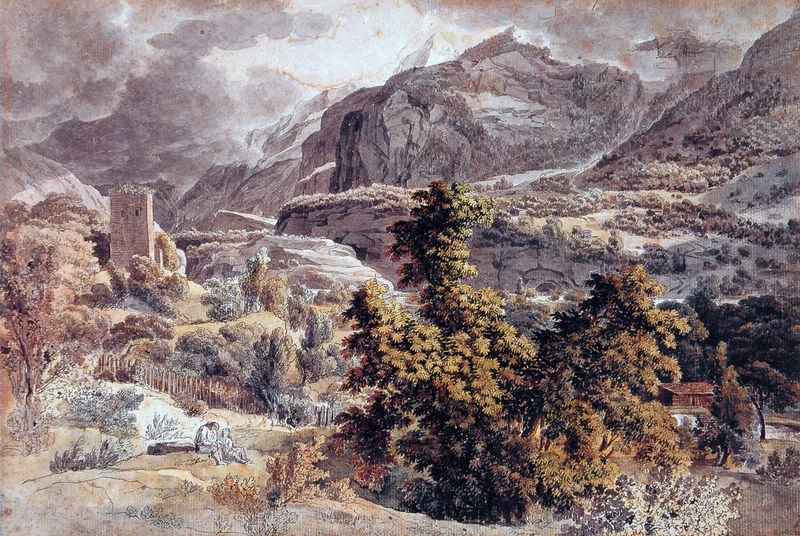
Titel: Schweizer Gebirgslandschaft mit Turmruine
Künstler: Joseph Anton Koch
Standort: Innsbruck
Institution: Tiroler Landesmuseum Ferdinandeum
Schlagwörter: baum, berg, blau, blätter, dunkel, felsen, gemälde, gewitter, himmel, laub, mann, schatten, wasser, weiß, wolken, bäume, fluss, frauen, gelb, grün, landschaft, menschen, ocker, sitzen, braun, frau, grau, hell, hintergrund, holz, licht, männer, orange, vordergrund, zeichnung, dach, eis, gras, haus, rot, schnee, weg, wiese, wolke, zaun, beige, leute, mensch, stein, horizont, häuser, hügel, mühle, natur, strauch, weite, zweige, busch, büsche, gebüsch, hütte, sonne, wege, wiesen, sitzend, paar, personen, person, pflanzen, tal, wald, wasserfall, anhöhe, turm, sommer, liegen, perspektive, berge, fels, gebirge, gipfel, gletscher, klippen, risse, dächer, mauer, ziegel, vegetation, alm, hochgebirge, schlucht, herbst, winter, idylle, pause, holzzaun, friedrich, romantik, tannen, sturm, unwetter, homme, stimmung, tiefe, zinnen, regen, laviert, ruine, burg, gewitterwolken, blanc, strich, senkrecht, liebespaar, landschaftsbild, maserung, holzhütte, bauernhaus, stall, gebirg, gebirgslandschaft, hänge, caspar david friedrich, femme, umzäunung, arbre, ciel, paysage, rasten, berghütte, holzhaus, lune, nuit, ferme, montagnes, montagne, fau, mittelgrund, burgruine, couple, stricj, dessin, kalkstein, himmer, nuages, steinbruch, gebirgsformation, wolkenbruch, rocher, couleurs, ruhende, tour, pastel, rivière, clair, abri, désolation, holthaus, turmruine, personnes, palisaden, e, vallée, torrent, muret, coline, valon, rehauts, aysage